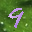
Label: 9